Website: walmart
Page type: store-pickup
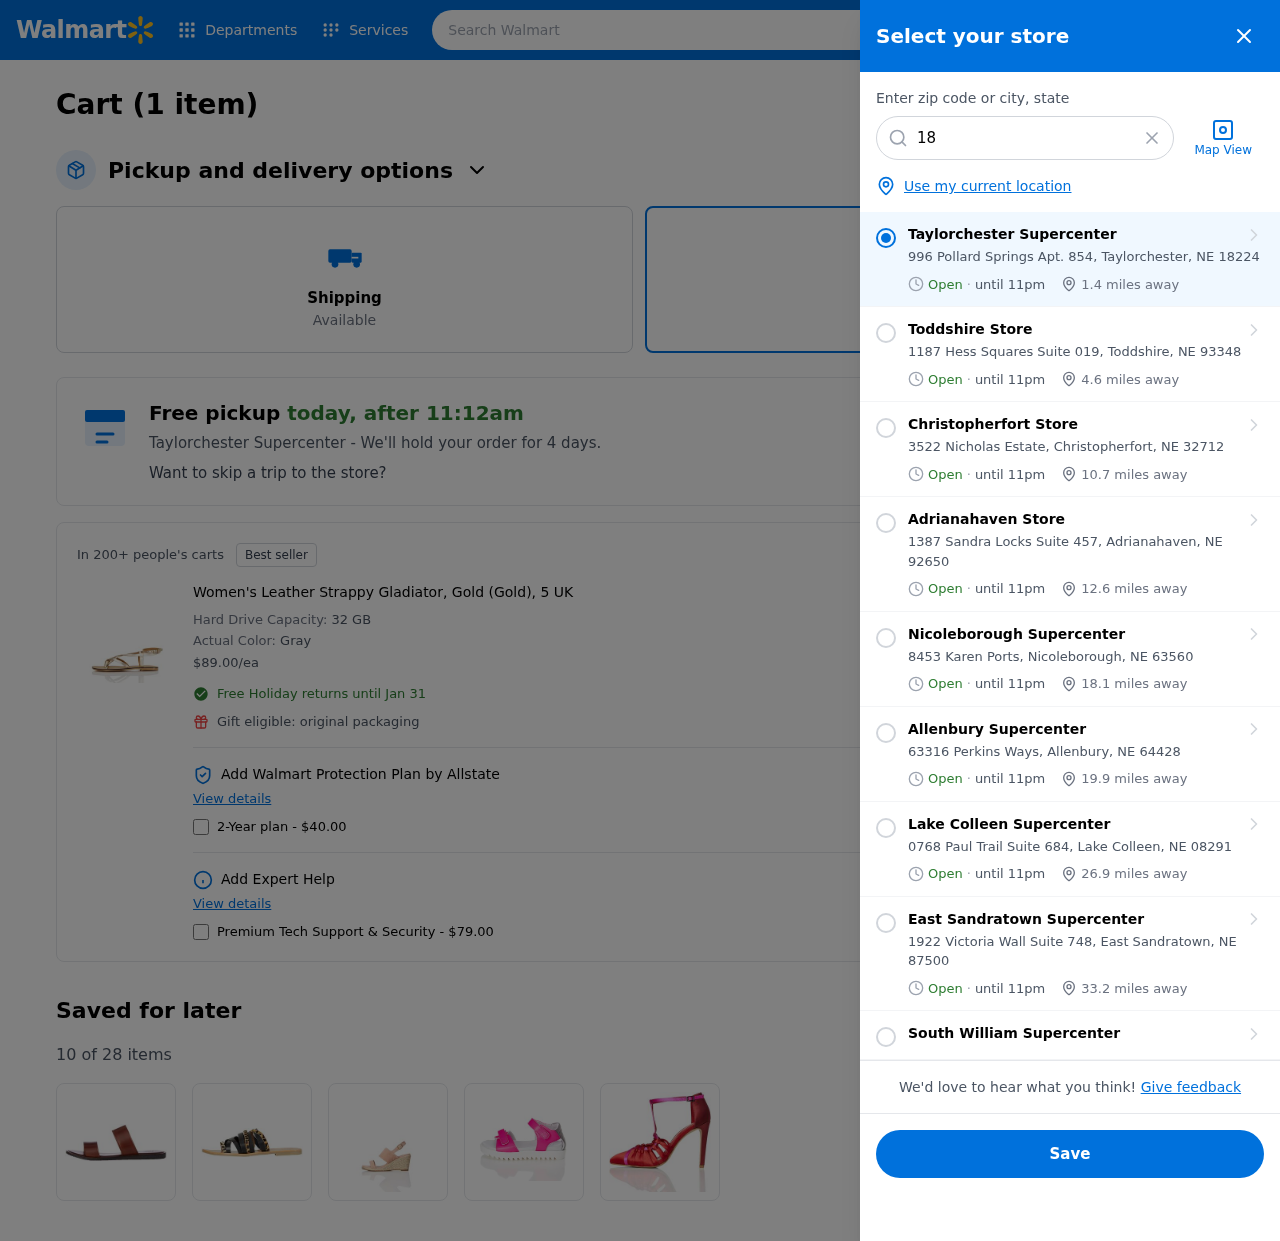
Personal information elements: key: PII_CITY
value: Taylorchester
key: PII_CITY
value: Taylorchester Supercenter
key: PII_CITY_STATE_ZIP
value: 996 Pollard Springs Apt. 854, Taylorchester, NE 18224
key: PII_LOCATION1_CITY
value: Toddshire Store
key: PII_LOCATION1_CITY_STATE_ZIP
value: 1187 Hess Squares Suite 019, Toddshire, NE 93348
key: PII_LOCATION2_CITY
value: Christopherfort Store
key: PII_LOCATION2_CITY_STATE_ZIP
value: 3522 Nicholas Estate, Christopherfort, NE 32712
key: PII_LOCATION3_CITY
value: Adrianahaven Store
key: PII_LOCATION3_CITY_STATE_ZIP
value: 1387 Sandra Locks Suite 457, Adrianahaven, NE 92650
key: PII_LOCATION4_CITY
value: Nicoleborough Supercenter
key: PII_LOCATION4_CITY_STATE_ZIP
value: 8453 Karen Ports, Nicoleborough, NE 63560
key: PII_LOCATION5_CITY
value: Allenbury Supercenter
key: PII_LOCATION5_CITY_STATE_ZIP
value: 63316 Perkins Ways, Allenbury, NE 64428
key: PII_LOCATION6_CITY
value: Lake Colleen Supercenter
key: PII_LOCATION6_CITY_STATE_ZIP
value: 0768 Paul Trail Suite 684, Lake Colleen, NE 08291
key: PII_LOCATION7_CITY
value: East Sandratown Supercenter
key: PII_LOCATION7_CITY_STATE_ZIP
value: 1922 Victoria Wall Suite 748, East Sandratown, NE 87500
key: PII_LOCATION8_CITY
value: South William Supercenter
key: PII_POSTCODE
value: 18224
Product elements: key: PRODUCT1_NAME
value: Women's Leather Strappy Gladiator, Gold (Gold), 5 UK
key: PRODUCT1_PRICE
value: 89
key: PRODUCT1_DESC
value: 32 GB
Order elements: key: ORDER_NUM_ITEMS
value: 1
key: ORDER_NUM_ITEMS
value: Cart (1 item)
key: ORDER_DELIVERY_DATE
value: today, after 11:12am
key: ORDER_ITEM1_QUANTITY
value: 1
Search elements: key: HEADER_SEARCH
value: Search Walmart
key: SEARCH_LOCATION
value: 18224